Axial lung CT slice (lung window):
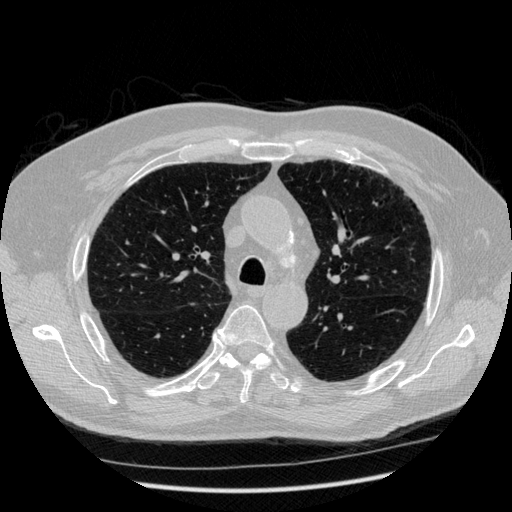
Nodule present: no